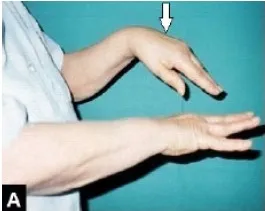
(Case presentation, initial and intraoperative findings according to the first procedure):. Clinical photograph of both forearms showing left (arrow) complete loss of wrist, and ,thumb's extension, and ,incomplete loss of extension in MCP joints II-V.
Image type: medical_photograph (other_medical_photograph)